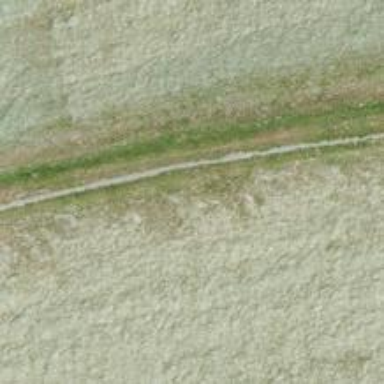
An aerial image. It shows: Grass track road with grade 5 tracktype.